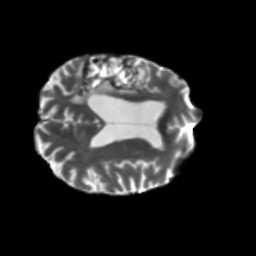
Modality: T2w
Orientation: axial
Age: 55
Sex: male
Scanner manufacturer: siemens
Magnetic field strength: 3 T
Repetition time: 5.25 s
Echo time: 0.08 s